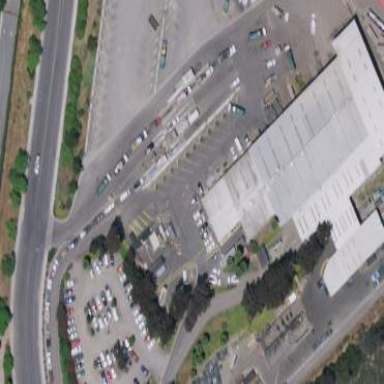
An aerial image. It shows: Waste transfer station building.